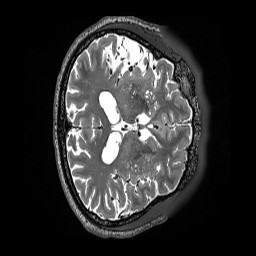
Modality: T2w
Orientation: axial
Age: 76
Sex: female